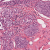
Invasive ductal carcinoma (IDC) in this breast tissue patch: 0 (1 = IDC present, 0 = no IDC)